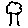
Label: tree